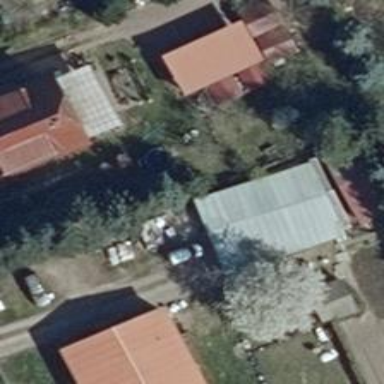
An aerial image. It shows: Garage.